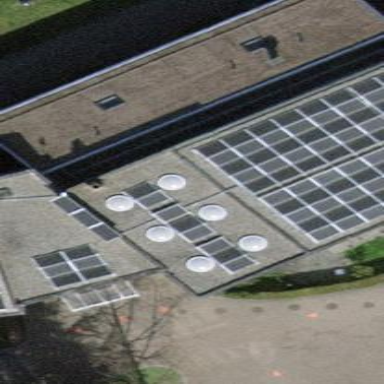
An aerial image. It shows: School building.